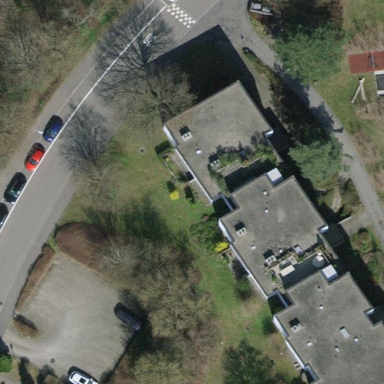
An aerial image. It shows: Image showing building with apartments.